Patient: sex M, age 44
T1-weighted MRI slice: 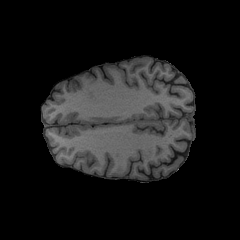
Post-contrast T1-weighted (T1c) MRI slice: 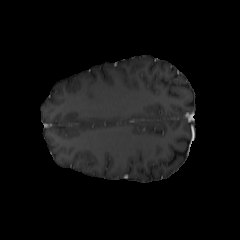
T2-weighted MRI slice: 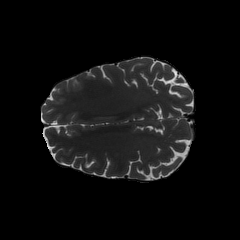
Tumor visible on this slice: no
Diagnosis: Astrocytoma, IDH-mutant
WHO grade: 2